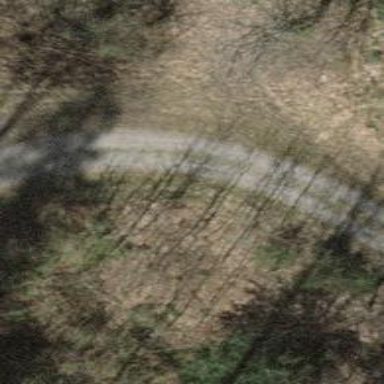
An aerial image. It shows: Culvert tunnel.